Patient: sex M, age 77
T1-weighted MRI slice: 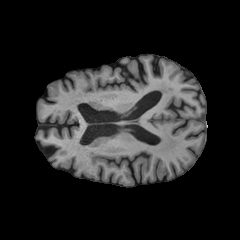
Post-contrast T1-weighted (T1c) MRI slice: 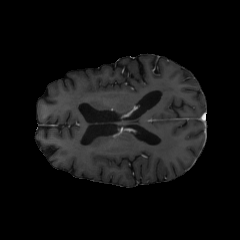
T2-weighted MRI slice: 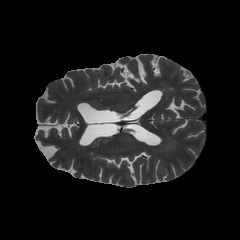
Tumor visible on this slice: no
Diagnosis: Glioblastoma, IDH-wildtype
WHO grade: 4